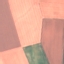
Land use / land cover: AnnualCrop